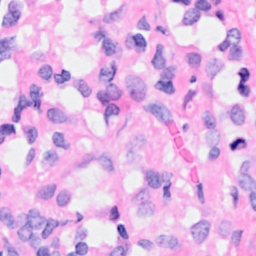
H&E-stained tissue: Breast